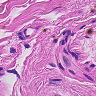
Metastatic tissue present: no